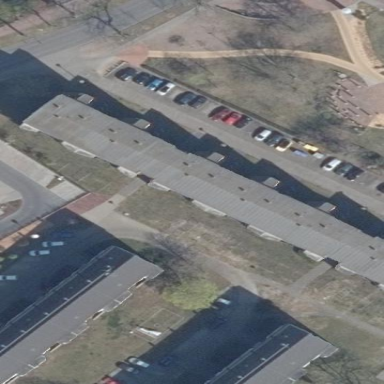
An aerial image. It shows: Building with flat grey roof and white walls.